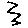
Label: zigzag